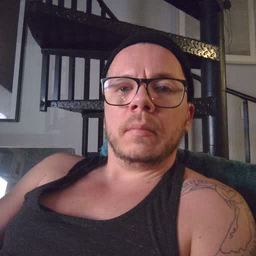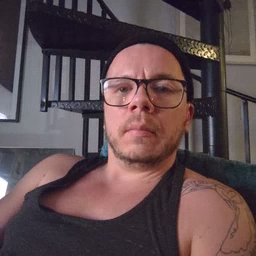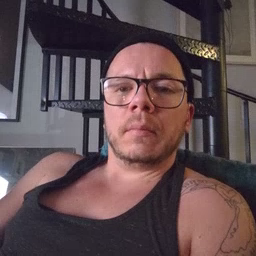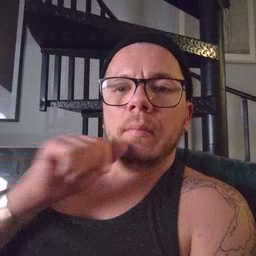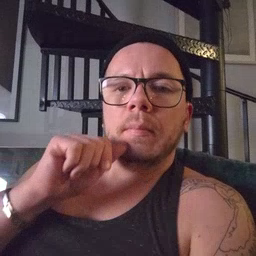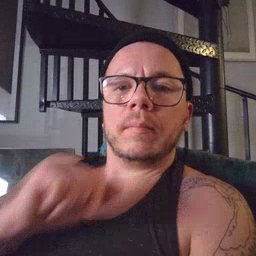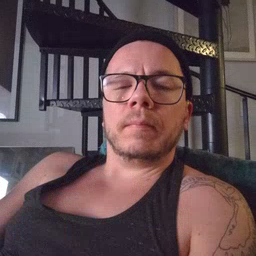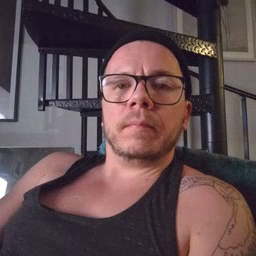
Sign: aunt